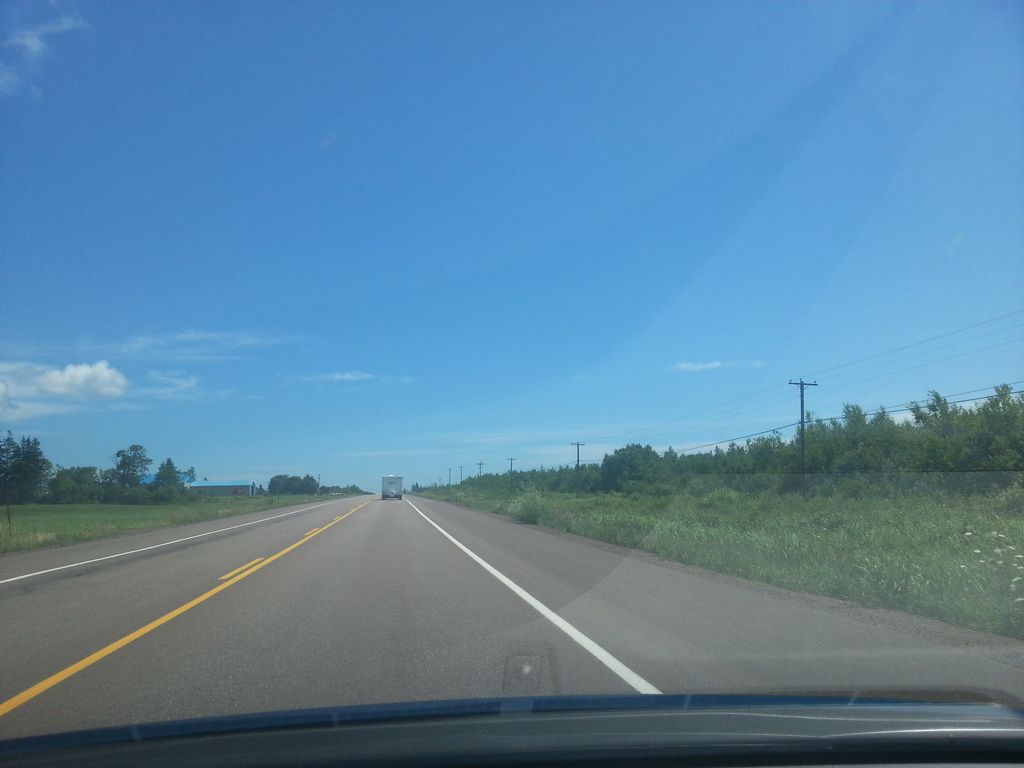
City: charlottetown